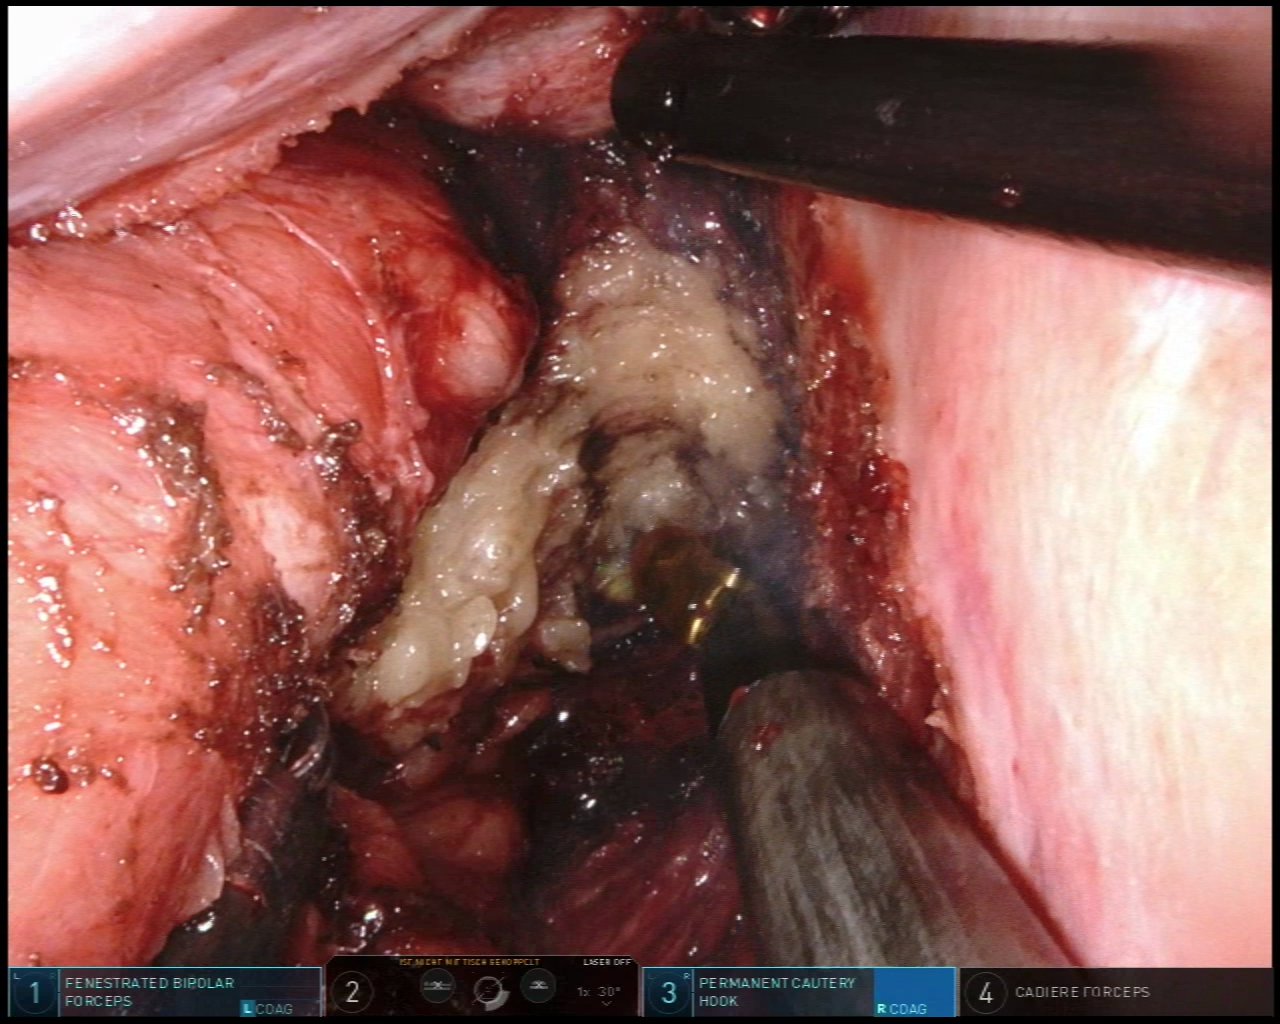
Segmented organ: vesicular_glands
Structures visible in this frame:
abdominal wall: no
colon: no
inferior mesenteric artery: no
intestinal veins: no
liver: no
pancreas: no
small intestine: no
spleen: no
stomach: no
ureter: no
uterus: no
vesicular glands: yes